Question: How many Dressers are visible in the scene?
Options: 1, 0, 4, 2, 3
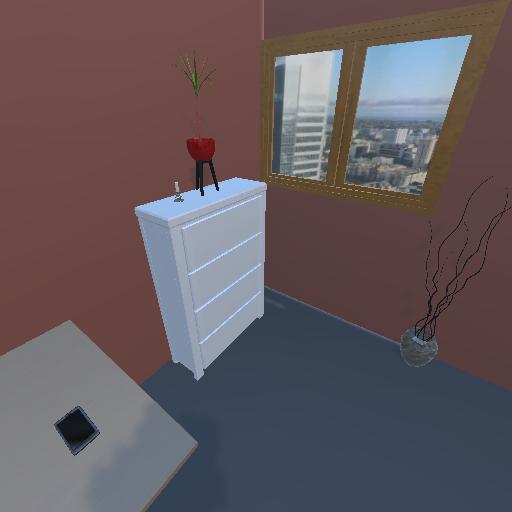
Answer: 1